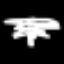
Label: palm tree